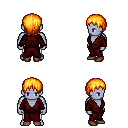
a pixel art fantasy rpg character, male body template, dark elf, purple skin, red robe, white pants, light blonde plain hairstyle, brown shoes, four views (front, back, left, right), 2x2 character sprite sheet, small pixel art, hard edges, no anti-aliasing